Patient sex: F
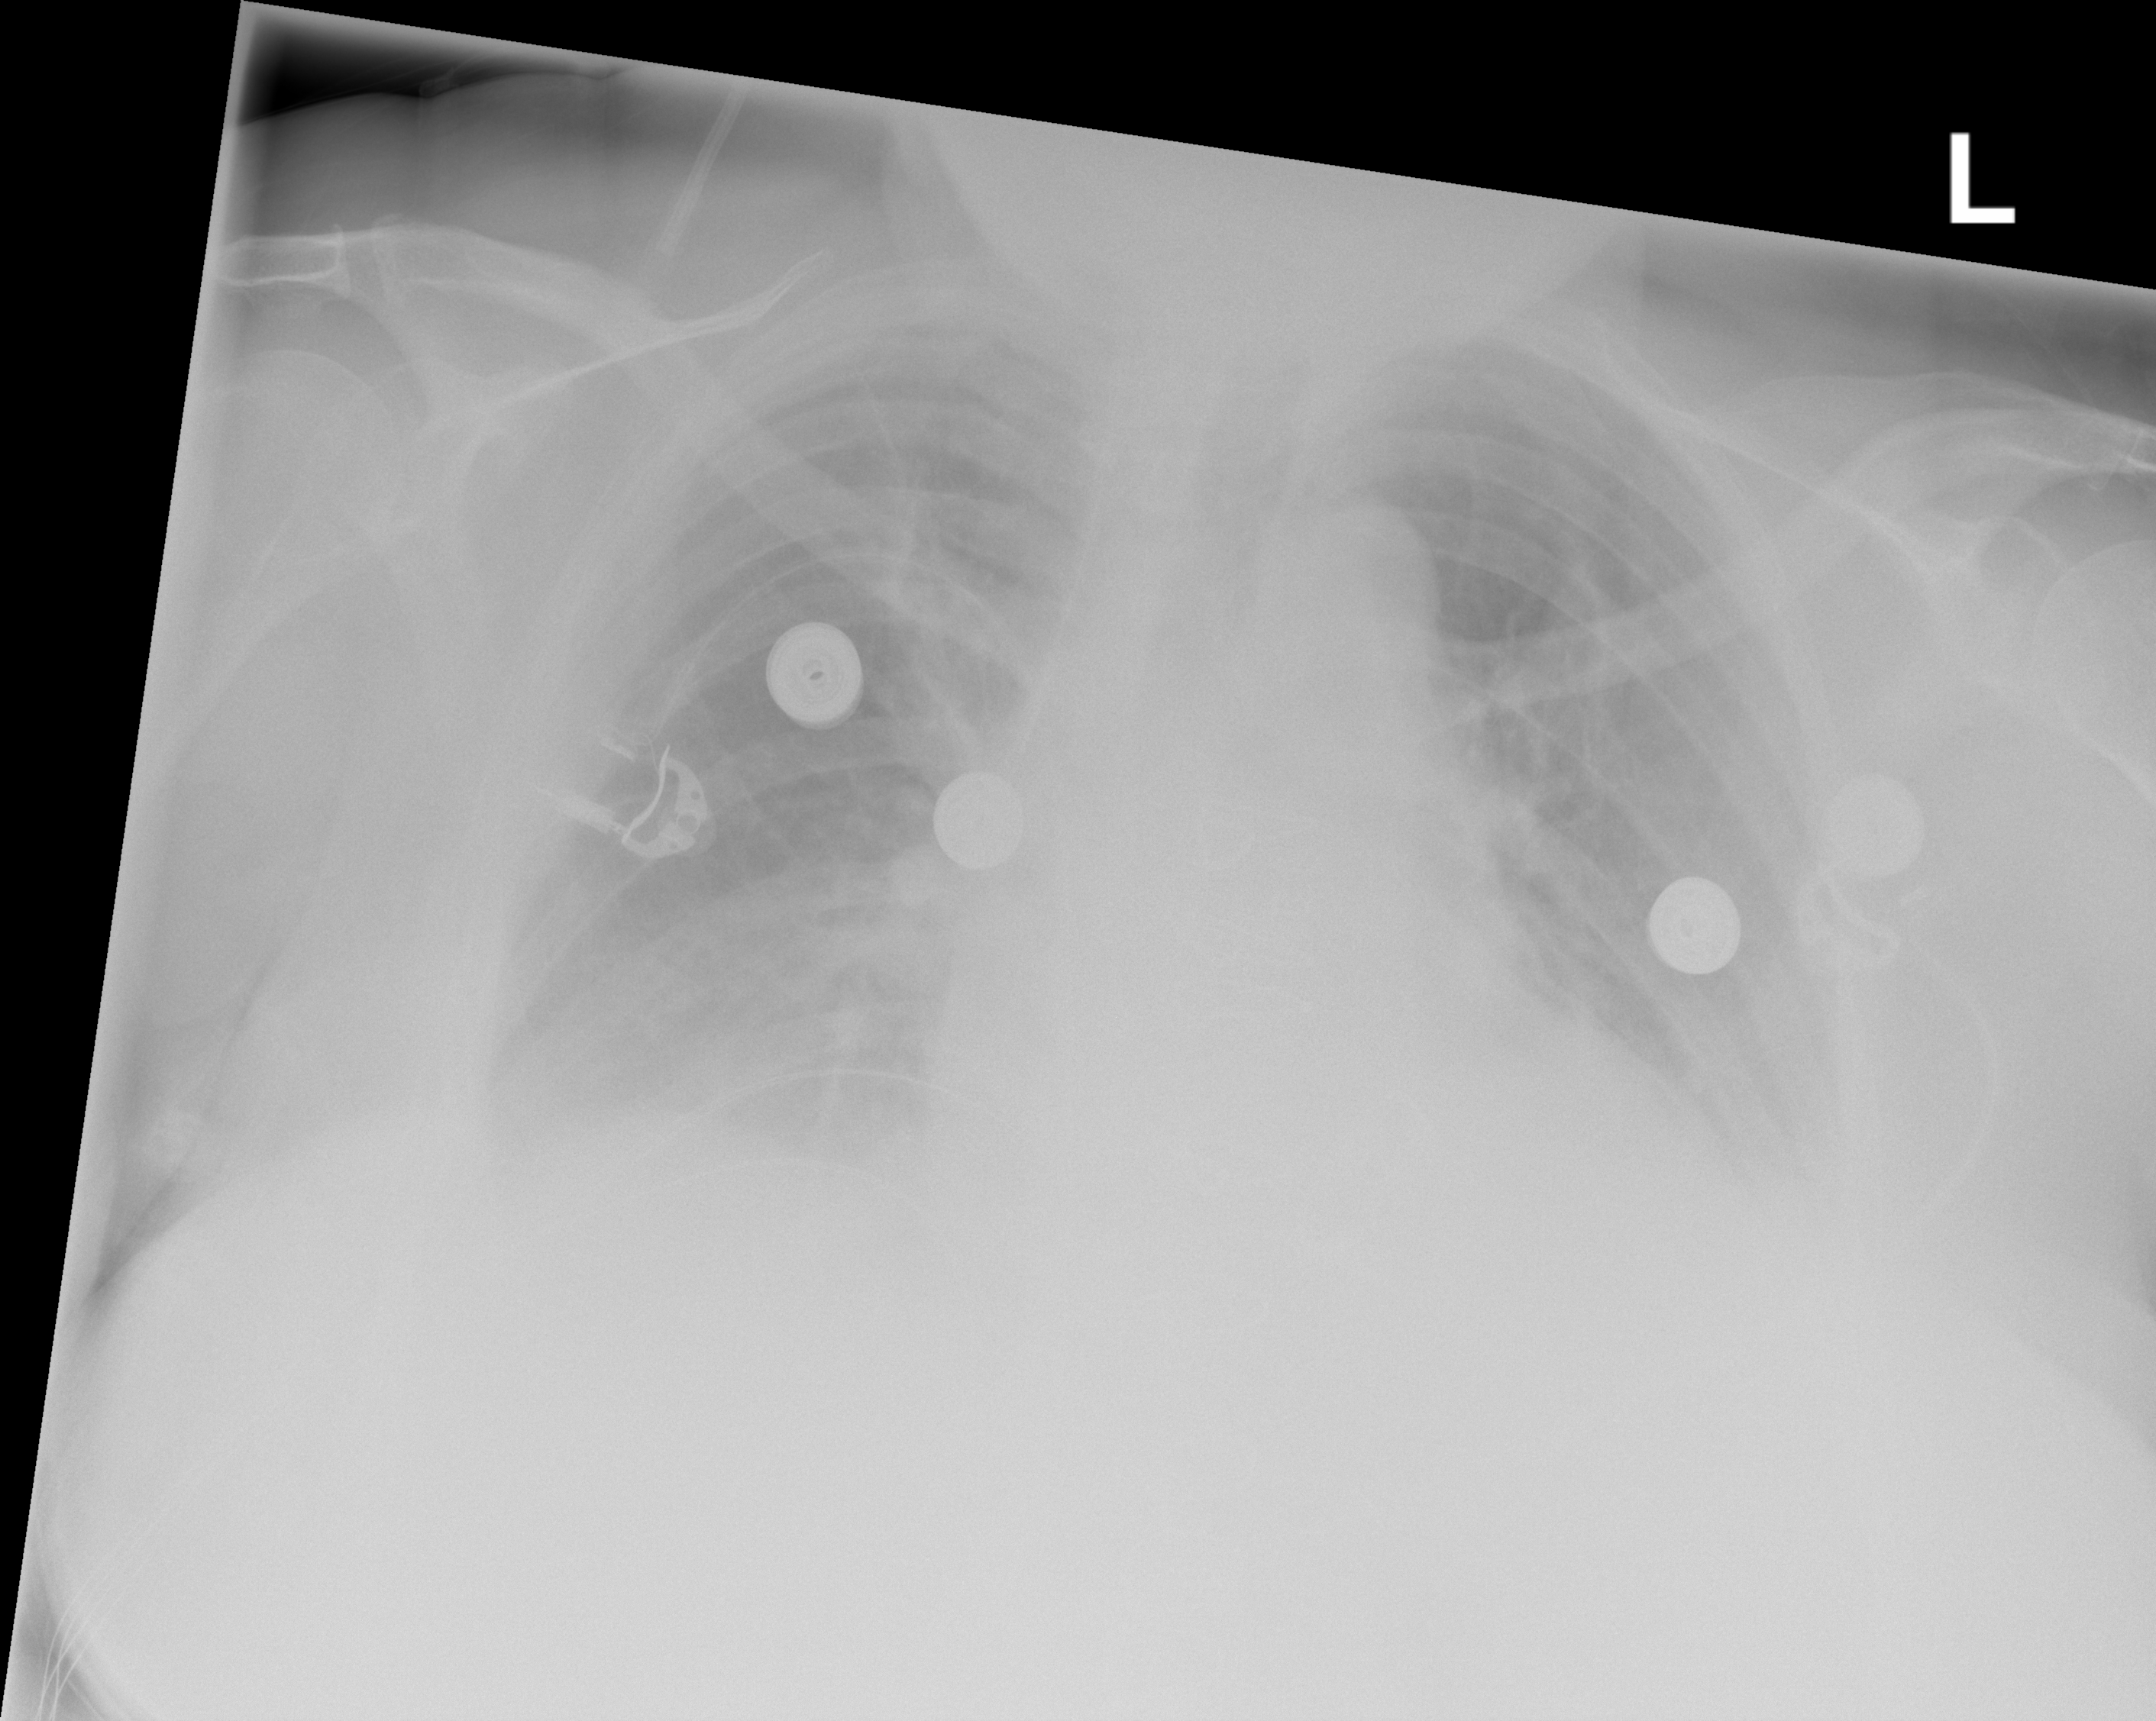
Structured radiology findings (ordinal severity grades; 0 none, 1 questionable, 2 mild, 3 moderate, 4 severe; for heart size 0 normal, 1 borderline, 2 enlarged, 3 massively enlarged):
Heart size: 2
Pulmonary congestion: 2
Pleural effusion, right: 2
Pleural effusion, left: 2
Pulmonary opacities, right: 0
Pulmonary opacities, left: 0
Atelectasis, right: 0
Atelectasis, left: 2